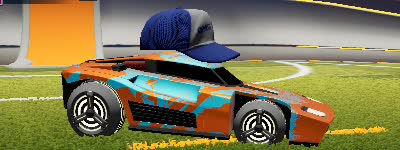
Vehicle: breakout